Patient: sex M, age 55
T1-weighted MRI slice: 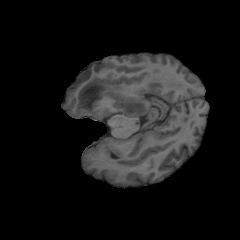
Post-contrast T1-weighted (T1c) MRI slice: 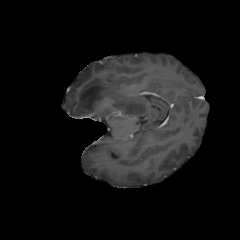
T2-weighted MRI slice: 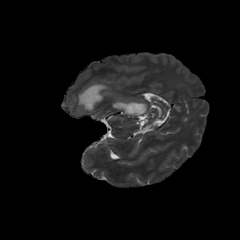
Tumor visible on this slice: yes
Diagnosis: Glioblastoma, IDH-wildtype
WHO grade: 4